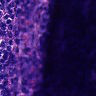
Metastatic tissue present: no